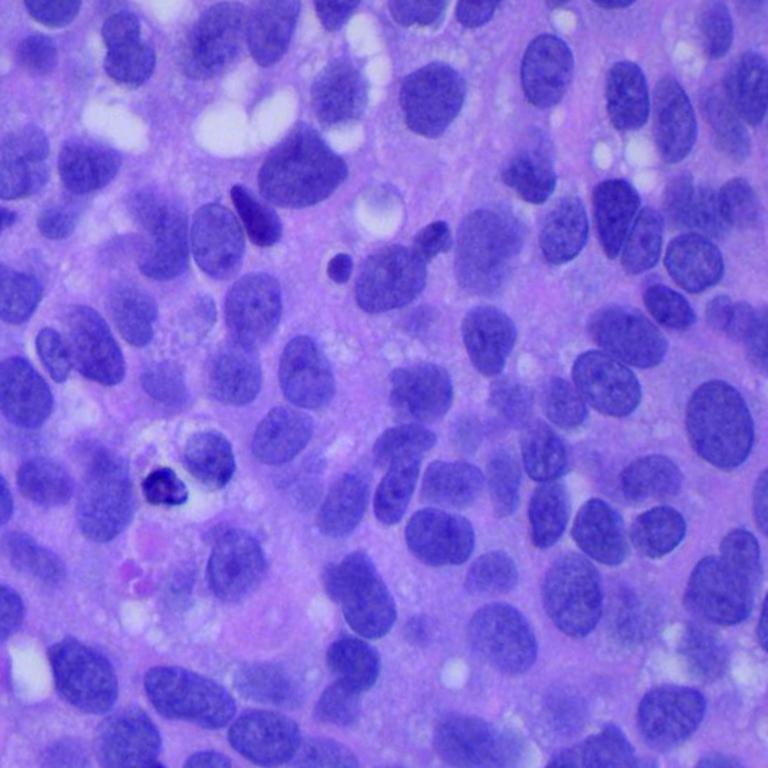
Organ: lung
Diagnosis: squamous carcinomas